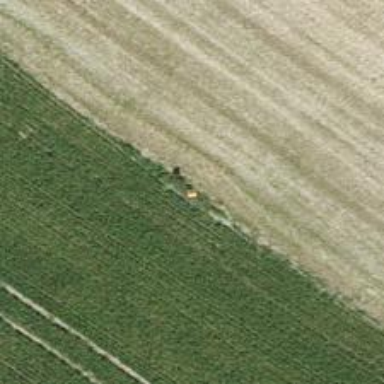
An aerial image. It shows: Aerial orange marker.